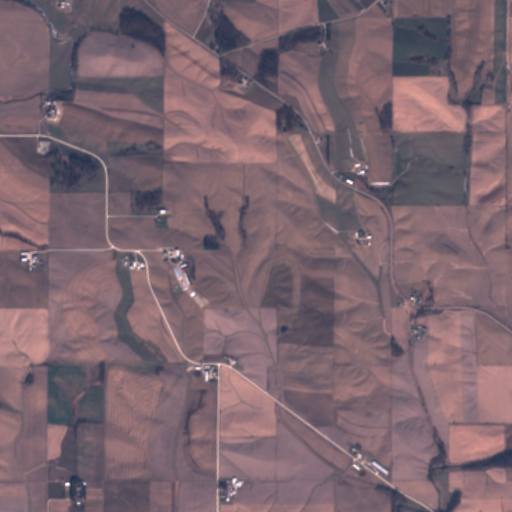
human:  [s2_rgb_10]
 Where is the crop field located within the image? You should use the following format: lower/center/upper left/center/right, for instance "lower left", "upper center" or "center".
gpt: The crop field is located in the lower right of the image.
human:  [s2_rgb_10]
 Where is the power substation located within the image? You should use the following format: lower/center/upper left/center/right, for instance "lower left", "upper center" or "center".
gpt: The power substation is located in the upper left of the image.
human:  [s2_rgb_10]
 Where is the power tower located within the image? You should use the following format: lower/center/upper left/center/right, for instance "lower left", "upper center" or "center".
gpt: The power tower is located in the upper of the image.
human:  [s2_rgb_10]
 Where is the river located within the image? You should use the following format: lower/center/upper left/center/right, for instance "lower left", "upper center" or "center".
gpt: The river is located in the upper of the image.
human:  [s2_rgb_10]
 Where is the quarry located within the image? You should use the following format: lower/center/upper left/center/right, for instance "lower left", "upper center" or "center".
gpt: There is no quarry in the image.